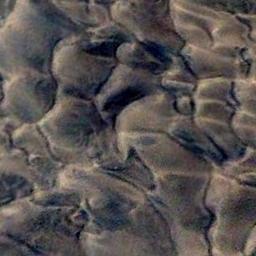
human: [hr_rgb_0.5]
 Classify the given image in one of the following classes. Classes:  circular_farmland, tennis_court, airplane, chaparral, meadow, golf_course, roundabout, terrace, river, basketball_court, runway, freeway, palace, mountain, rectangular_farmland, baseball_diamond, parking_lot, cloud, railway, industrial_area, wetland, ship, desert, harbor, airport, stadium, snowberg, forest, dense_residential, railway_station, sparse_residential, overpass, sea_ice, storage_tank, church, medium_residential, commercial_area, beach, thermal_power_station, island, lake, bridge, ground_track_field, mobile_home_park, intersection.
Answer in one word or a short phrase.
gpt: desert